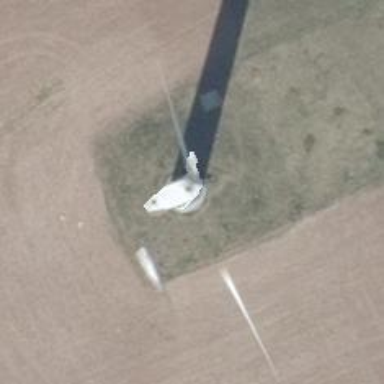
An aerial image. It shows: Wind generator powered by horizontal axis wind turbine.